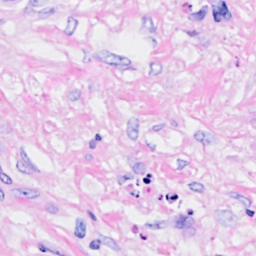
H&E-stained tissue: Breast